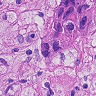
Metastatic tissue present: yes